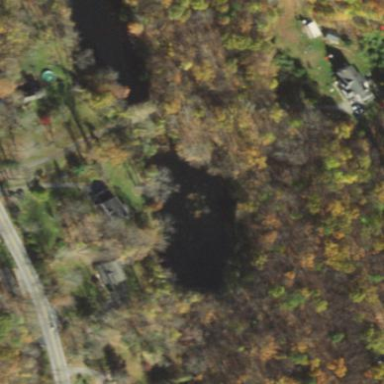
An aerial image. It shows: Pond with natural water.